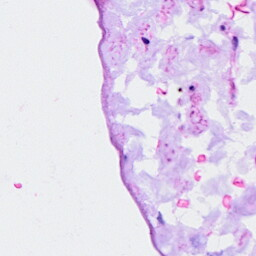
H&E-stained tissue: Ovarian